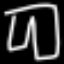
Label: pants